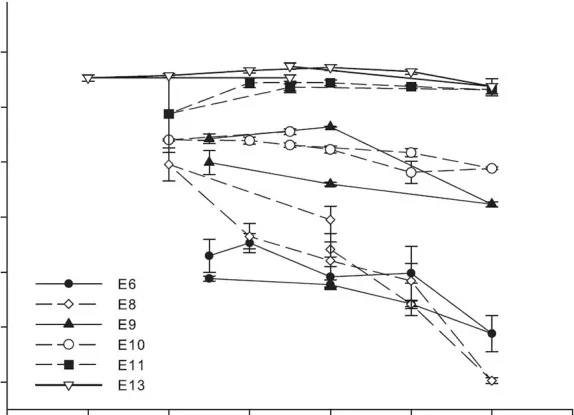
Relationship between reactance (Xrs) at different positive end-expiratory pressure (PEEP).
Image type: pathology (fish)